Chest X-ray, AP view. Patient: 18 years old, sex M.
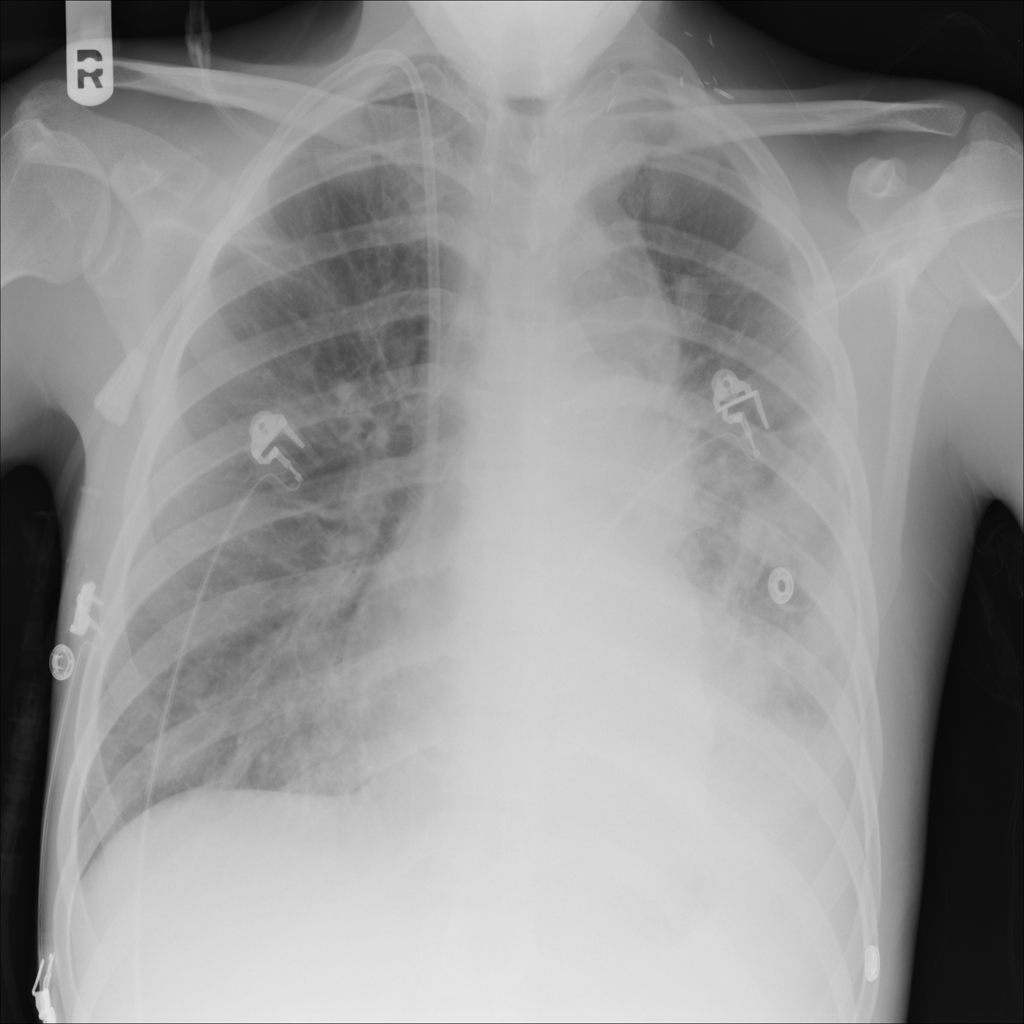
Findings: No Finding